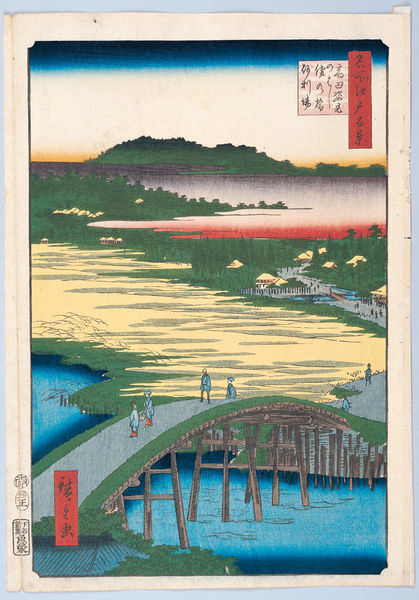
Titel: 100 berühmte Ansichten von Edo
Künstler: Utagawa Hiroshige
Schlagwörter: berg, wasser, fluss, landschaft, menschen, holz, brücke, land, berge, hütten, japanisch, schriftzeichen, buch, chinesisch, karte, überqueren